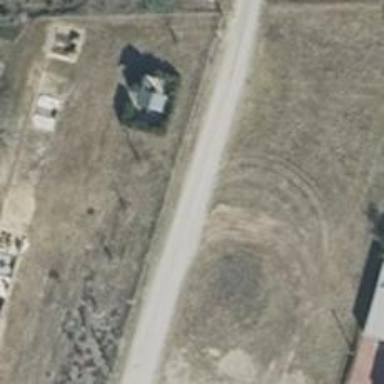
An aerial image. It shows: Gravel road in residential area.